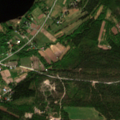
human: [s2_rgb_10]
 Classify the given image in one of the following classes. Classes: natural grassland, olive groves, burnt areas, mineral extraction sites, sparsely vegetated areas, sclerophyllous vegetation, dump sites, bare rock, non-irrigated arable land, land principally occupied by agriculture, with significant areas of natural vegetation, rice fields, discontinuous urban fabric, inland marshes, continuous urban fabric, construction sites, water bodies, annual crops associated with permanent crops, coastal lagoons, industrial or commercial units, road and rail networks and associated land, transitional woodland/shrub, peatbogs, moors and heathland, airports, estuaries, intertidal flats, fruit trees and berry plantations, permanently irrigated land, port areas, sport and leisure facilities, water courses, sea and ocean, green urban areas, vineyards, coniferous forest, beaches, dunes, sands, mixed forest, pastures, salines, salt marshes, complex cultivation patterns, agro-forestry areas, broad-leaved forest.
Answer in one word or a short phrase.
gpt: discontinuous urban fabric, non-irrigated arable land, land principally occupied by agriculture, with significant areas of natural vegetation, coniferous forest, mixed forest, water courses